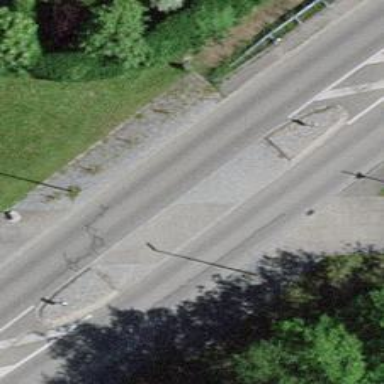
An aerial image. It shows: Unmarked crossing with pedestrian island.